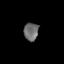
Tissue: lung
Cell type: T cells
Senescence score: 0.2429
Nuclear area (px): 258
Mean DAPI intensity: 107.283